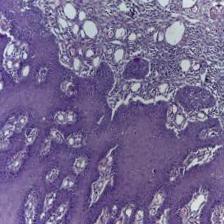
Diagnosis: OSCC